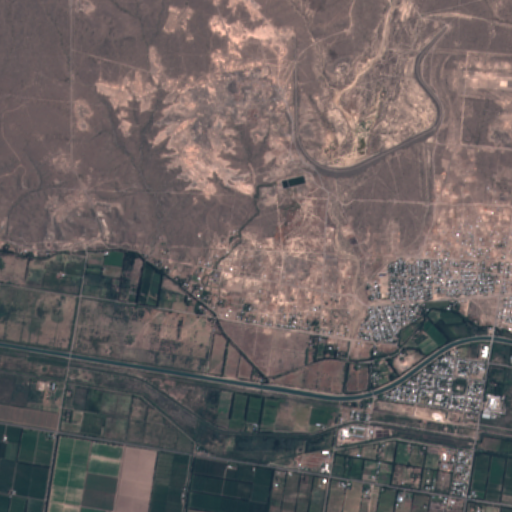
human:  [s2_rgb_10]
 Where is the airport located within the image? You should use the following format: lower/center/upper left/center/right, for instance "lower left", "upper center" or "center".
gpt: The airport is located in the upper right of the image.
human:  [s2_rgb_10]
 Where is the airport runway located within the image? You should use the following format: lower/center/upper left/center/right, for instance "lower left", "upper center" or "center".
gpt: The airport runway is located in the upper right of the image.
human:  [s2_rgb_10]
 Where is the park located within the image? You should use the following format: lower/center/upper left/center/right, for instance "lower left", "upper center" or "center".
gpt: The park is located in the lower right of the image.
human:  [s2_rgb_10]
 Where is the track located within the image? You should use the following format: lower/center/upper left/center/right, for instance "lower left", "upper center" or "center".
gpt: There is no track in the image.